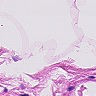
Metastatic tissue present: no